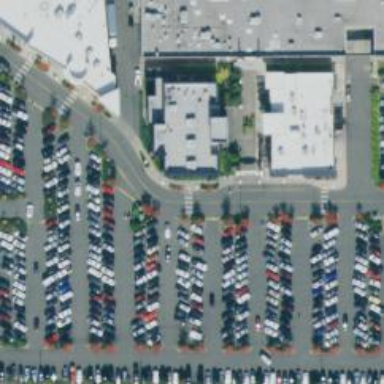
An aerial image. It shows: Parking space.